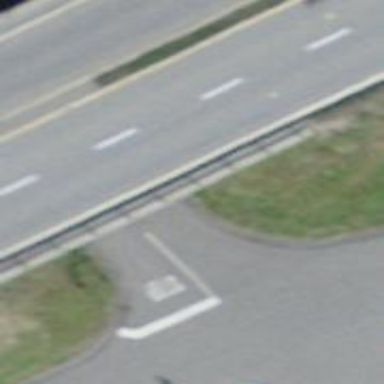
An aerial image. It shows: Unclassified road passing through tunnel.